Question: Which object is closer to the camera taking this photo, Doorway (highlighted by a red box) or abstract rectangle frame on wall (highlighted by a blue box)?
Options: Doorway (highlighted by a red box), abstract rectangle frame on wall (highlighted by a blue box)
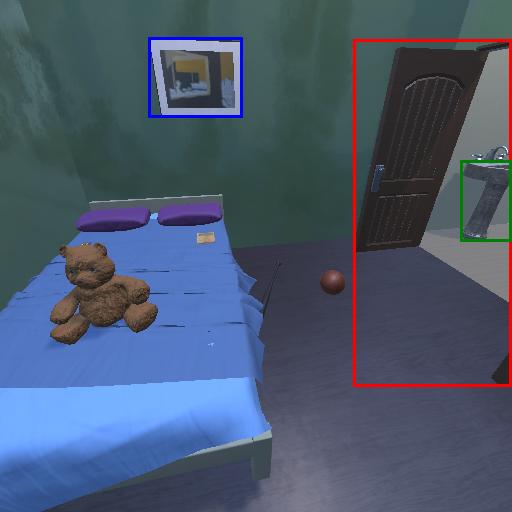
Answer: Doorway (highlighted by a red box)